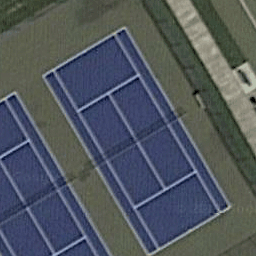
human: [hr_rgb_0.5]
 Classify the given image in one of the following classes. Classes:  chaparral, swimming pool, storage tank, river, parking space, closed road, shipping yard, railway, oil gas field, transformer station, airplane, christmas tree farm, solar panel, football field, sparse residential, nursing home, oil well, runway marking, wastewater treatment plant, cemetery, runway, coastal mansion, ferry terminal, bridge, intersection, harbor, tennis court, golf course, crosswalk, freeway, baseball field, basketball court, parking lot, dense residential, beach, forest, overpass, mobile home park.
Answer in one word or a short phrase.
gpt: tennis court